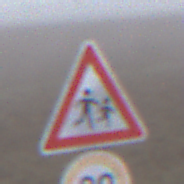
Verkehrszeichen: KinderLinks
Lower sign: Geschwindigkeit30
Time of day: MorningAfternoon
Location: Outdoor (RoadRail)
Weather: Overcast
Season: NotSpecified
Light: Natural